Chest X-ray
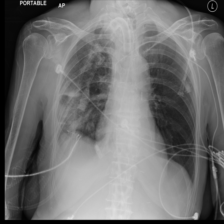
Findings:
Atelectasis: positive
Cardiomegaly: negative
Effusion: positive
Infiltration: positive
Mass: negative
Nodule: negative
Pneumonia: negative
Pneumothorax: negative
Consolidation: negative
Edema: negative
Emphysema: negative
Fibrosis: negative
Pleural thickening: negative
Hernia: negative